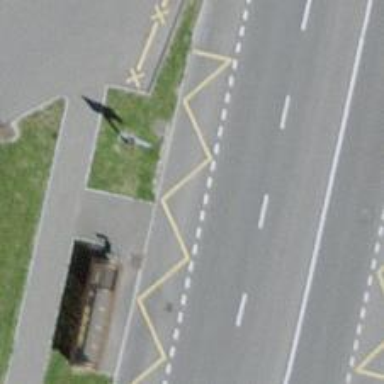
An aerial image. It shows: Bus stop with sheltered platform for public transport.